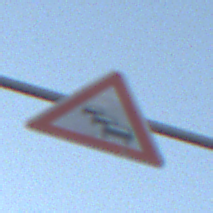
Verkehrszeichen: Stau
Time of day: SunriseSunset
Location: Outdoor (Nature)
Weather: Clear
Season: NotSpecified
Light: Natural